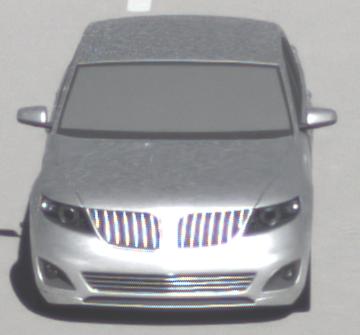
Make: Lincoln
Model: MKS
Detailed model: -
Model produced from: 2008
Model produced until: 2011
Doors: 4
Color: white
Road condition: dry road
Daytime: morning or afternoon
Contrast: high contrast